Question: I hope you guys can help me out.
I want to make a simple webLogin (Maven project) so far my code works. Now to make a build and deploy it i had to look into poms and i really tried but i don't know what i am doing wrong. Maybe someone knows how to do it right
My project tree:

pom.xml(project)
'''
<project xmlns="http://maven.apache.org/POM/4.0.0" xmlns:xsi="http://www.w3.org/2001/XMLSchema-instance"
xsi:schemaLocation="http://maven.apache.org/POM/4.0.0 http://maven.apache.org/xsd/maven-4.0.0.xsd">
<modelVersion>4.0.0</modelVersion>
<groupId>org.apache.maven</groupId>
<artifactId>LoginTest</artifactId>
<version>0.0.1-SNAPSHOT</version>
<packaging>jar</packaging>
<name>LoginTest</name>
<url>http://maven.apache.org</url>
<properties>
<project.build.sourceEncoding>UTF-8</project.build.sourceEncoding>
</properties>
<dependencies>
<dependency>
<groupId>junit</groupId>
<artifactId>junit</artifactId>
<version>3.8.1</version>
<scope>test</scope>
</dependency>
</dependencies>
</project>
'''
pom.xml(app)
'''
<project
xmlns="http://maven.apache.org/POM/4.0.0" xmlns:xsi="http://www.w3.org/2001/XMLSchema-instance"
xsi:schemaLocation="http://maven.apache.org/POM/4.0.0 http://maven.apache.org/xsd/maven-4.0.0.xsd">
<modelVersion>4.0.0</modelVersion>
<groupId>src.main.java</groupId>
<artifactId>app</artifactId>
<version>1.0.0</version>
<packaging>pom</packaging>
<parent>
<groupId>org.apache.maven</groupId>
<artifactId>LoginTest</artifactId>
<version>0.0.1-SNAPSHOT</version>
<relativePath>/pom.xml</relativePath>
</parent>
<profiles>
<profile>
<id>dev</id>
<properties>
<env>dev</env>
<exclude-ui>false</exclude-ui>
<api.ctx.root>/rest</api.ctx.root>
<ui.ctx.root>/webui</ui.ctx.root>
</properties>
</profile>
</profiles>
</project>
'''
pom.xml(rest)
'''
<project xmlns="http://maven.apache.org/POM/4.0.0" xmlns:xsi="http://www.w3.org/2001/XMLSchema-instance"
xsi:schemaLocation="http://maven.apache.org/POM/4.0.0 http://maven.apache.org/xsd/maven-4.0.0.xsd">
<modelVersion>4.0.0</modelVersion>
<groupId>src.main.java</groupId>
<artifactId>rest</artifactId>
<packaging>war</packaging>
<parent>
<groupId>org.apache.maven</groupId>
<artifactId>LoginTest</artifactId>
<version>1.0.0</version>
<relativePath>../pom.xml</relativePath>
</parent>
<dependencies>
<dependency>
<groupId>src.main.java.app</groupId>
<artifactId>Login.java</artifactId>
<version>1.0.0</version>
</dependency>
</dependencies>
<build>
<plugins>
<plugin>
<groupId>org.apache.maven.plugins</groupId>
<artifactId>maven-war-plugin</artifactId>
<version>2.4</version>
<configuration>
<webXml>src\main\webapp\WEB-INF\web.xml</webXml>
<packagingExcludes>WEB-INF/lib/*intf*.jar,WEB-INF/lib/*shared*.jar</packagingExcludes>
</configuration>
</plugin>
</plugins>
</build>
</project>
'''
pom.xml(webui)
'''
<project
xmlns="http://maven.apache.org/POM/4.0.0" xmlns:xsi="http://www.w3.org/2001/XMLSchema-instance"
xsi:schemaLocation="http://maven.apache.org/POM/4.0.0 http://maven.apache.org/xsd/maven-4.0.0.xsd">
<modelVersion>4.0.0</modelVersion>
<groupId>src.main.java</groupId>
<artifactId>webui</artifactId>
<version>1.0.0</version>
<packaging>pom</packaging>
<parent>
<groupId>org.apache.maven</groupId>
<artifactId>LoginTest</artifactId>
<version>0.0.1-SNAPSHOT</version>
<relativePath>../pom.xml</relativePath>
</parent>
<profiles>
<profile>
<id>dev</id>
<properties>
<env>dev</env>
<exclude-ui>false</exclude-ui>
<api.ctx.root>/rest</api.ctx.root>
<ui.ctx.root>/webui</ui.ctx.root>
</properties>
</profile>
</profiles>
</project>
'''
This is what i get right now and im sure this will not be the last ERROR i get..
'''
[ERROR] Non-resolvable parent POM for src.main.java:app:1.0.0: Could not find artifact org.apache.maven:LoginTest:pom:0.0.1-SNAPSHOT and 'parent.relativePath' points at wrong local POM @ line 12, column 10 -> [Help 2]
'''
Maybe someone can help me thanks in advance
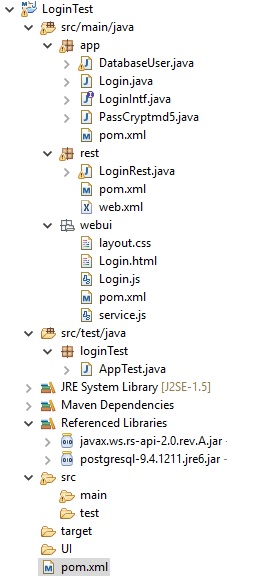
Answer: Your project structure seems to be broken. You usually have pom per project, and especially you should not have pom files in the src/main/java. If you want to define modules (subprojects) they need to have their own inner structure (as every Maven project).